Question: # UPDATE: Issue applies to both TEST and LIVE API Requests
At first I thought this was a Test Environment bug but I've confirms it applies to production as well. It's critical to know 'Fees Charged By PayPal'.
---
<URL>? Without the same fee values you see in the live environment, its hard to unit test our accounting system in development.
## Request - Credit Card Charge ($43) with Stored Card
'''
$cardToken = new CreditCardToken();
$cardToken->setCredit_card_id( $cc->getRefid() );
$fi = new FundingInstrument();
$fi->setCredit_card_token( $cardToken );
$payer = new Payer();
$payer->setPayment_method('credit_card');
$payer->setFunding_instruments(array($fi));
$amount = new Amount();
$amount->setCurrency('USD');
$amount->setTotal('43.00');
$transaction = new Transaction();
$transaction->setAmount($amount);
$transaction->setDescription($note);
$payment = new Payment();
$payment->setIntent('sale');
$payment->setPayer($payer);
$payment->setTransactions(array($transaction));
$response = $payment->create();
'''
## Response - Approved (full response)
'''
PayPal\Api\Transaction Object
(
[_propMap:PPModel:private] => Array
(
[amount] => PayPal\Api\Amount Object
(
[_propMap:PPModel:private] => Array
(
[total] => 43.00
[currency] => USD
[details] => PayPal\Api\AmountDetails Object
(
[_propMap:PPModel:private] => Array
(
[subtotal] => 43.00
)
)
)
)
'''
## Documentation - Fee Charged By PayPal
- details object <URL> fee charged by PayPal' - Which doesn't seem to expose itself in the test environment.

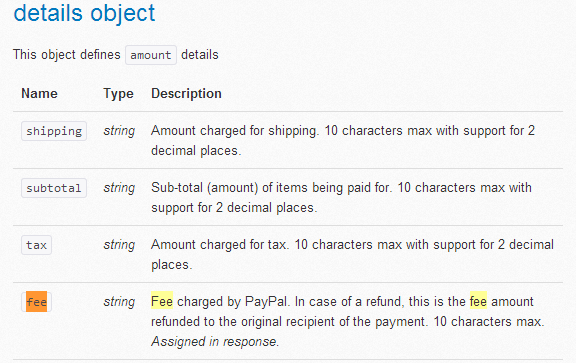
Answer: Use the NVP API (GetTransactionDetails request) to return more accurate details in place of or along side the standard REST Responses. If you're interested I can post a PHP Example.
The REST API allows you to do things like manage a Credit Card vault.. so you can store a card and charge a card with the REST .. but when I charge it, I return the NVP API GetTransactionDetails response which includes 'Fees Charged By Paypal' and everything else you need to know about the transaction that was charged via REST. It maybe be a hack and involve an extra API call but it works really well.